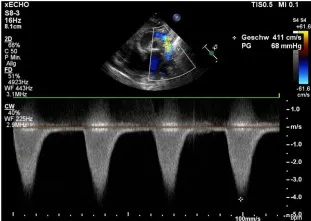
Post-intervention echocardiography. (B) Flow acceleration over coronary stent in isthmus region with 4.1 m/s.
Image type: radiology (ultrasound)